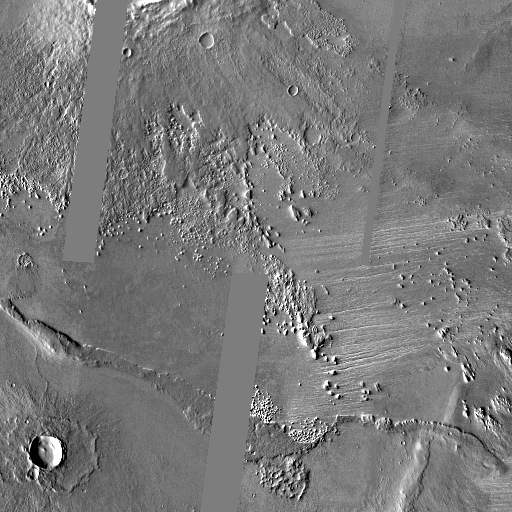
Crater classes present: Background, Other, Layered